Interaction volume radius: 10 \u00c5
Interaction volume height: 10 \u00c5
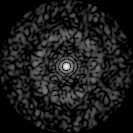
Disorder parameter: 0.8448